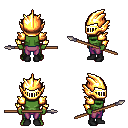
a pixel art fantasy rpg character, male body template, orc, green skin, gold arm armor, magenta pants, brunette parted hairstyle, gold helm, black shoes, spear, four views (front, back, left, right), 2x2 character sprite sheet, small pixel art, hard edges, no anti-aliasing